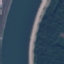
Land use / land cover class: River